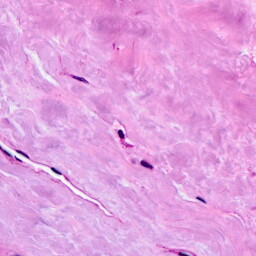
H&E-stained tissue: Breast